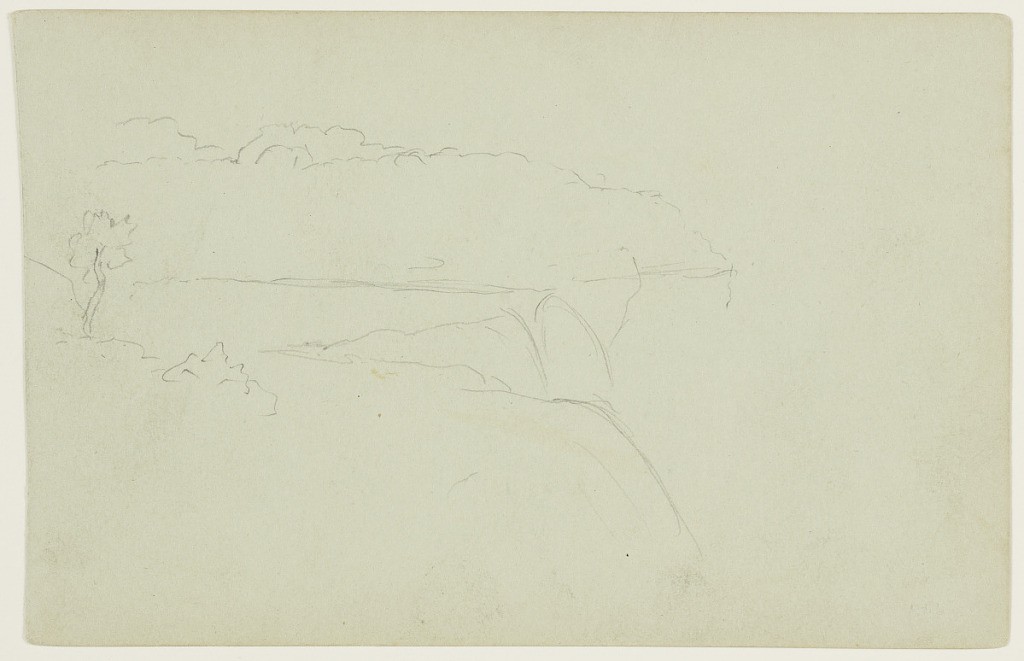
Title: American Falls Under a Cloudy Sky, Niagara Falls, New York
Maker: Frederic Edwin Church, American, 1826–1900
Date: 1856 or 1858
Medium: Graphite on gray-green wove paper; verso: graphite and oxidized white gouache
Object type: Drawing
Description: Landscape sketch showing a view of the American Falls and Goat Island from the American side of the Niagara River. The undulating edge of the falls extends from the foreground to the middle distance, where it encounters Goat Island and its abundant vegetation--visible at center and left. In the foreground at left, a tree and other foliage is shown.

Verso: Landscape sketch showing a distant view of Horseshoe Falls, the wooded banks of the Niagara River beyond, and a cloudy sky above, as seen from the American bank of the Niagara River. At center left, the Terrapin Tower is visible at the edge of the falls, while the waters of the Niagara River extend to wooded banks behind it. A mixture of puffy, billowing clouds are variously lit in the sky above.